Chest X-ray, AP view. Patient: 41 years old, sex M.
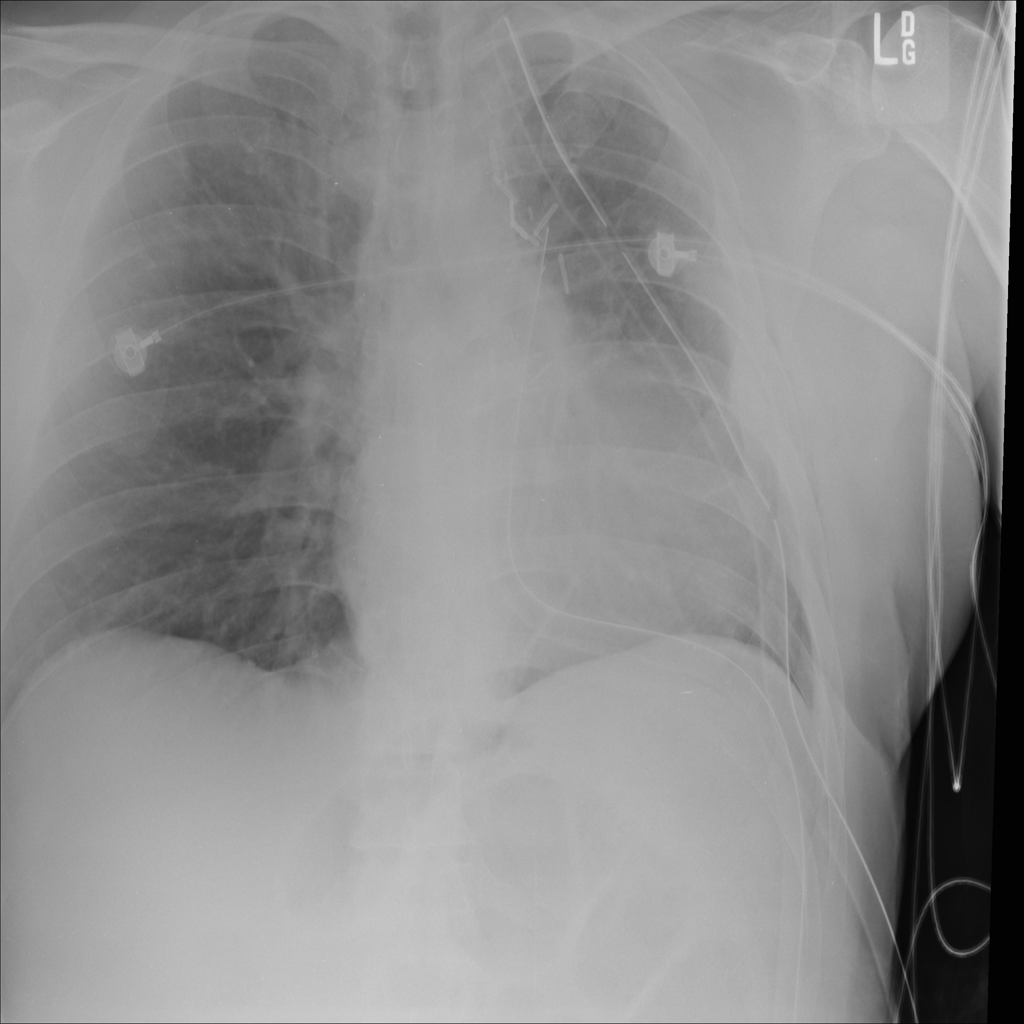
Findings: No Finding